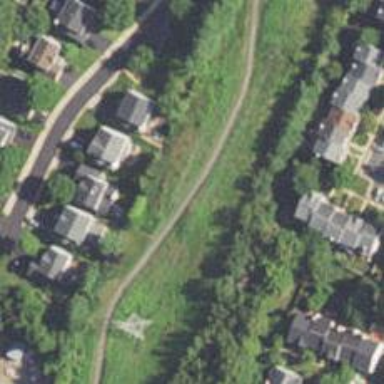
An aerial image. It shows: Cycleway.